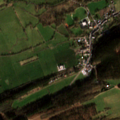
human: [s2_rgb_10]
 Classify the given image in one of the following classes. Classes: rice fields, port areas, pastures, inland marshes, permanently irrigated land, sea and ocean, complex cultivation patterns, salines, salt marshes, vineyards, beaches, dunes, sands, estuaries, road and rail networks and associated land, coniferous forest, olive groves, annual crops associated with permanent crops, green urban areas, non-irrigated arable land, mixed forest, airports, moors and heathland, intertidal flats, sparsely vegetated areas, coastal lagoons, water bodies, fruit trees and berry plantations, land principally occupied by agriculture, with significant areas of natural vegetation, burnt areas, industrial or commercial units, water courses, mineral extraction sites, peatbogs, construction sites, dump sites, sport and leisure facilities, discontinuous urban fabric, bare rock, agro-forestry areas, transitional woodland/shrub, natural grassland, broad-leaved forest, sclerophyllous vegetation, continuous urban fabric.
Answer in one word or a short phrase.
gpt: discontinuous urban fabric, pastures, land principally occupied by agriculture, with significant areas of natural vegetation, coniferous forest, mixed forest